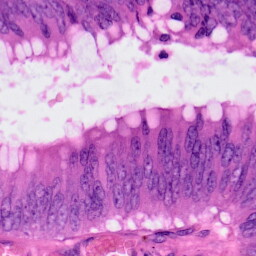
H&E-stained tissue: Colon